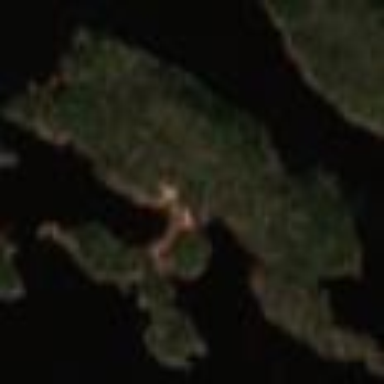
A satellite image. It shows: Islet.